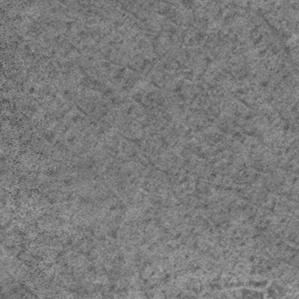
Label: frost